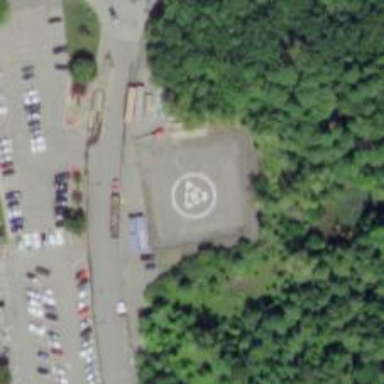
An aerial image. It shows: Image showing helipad at airport.